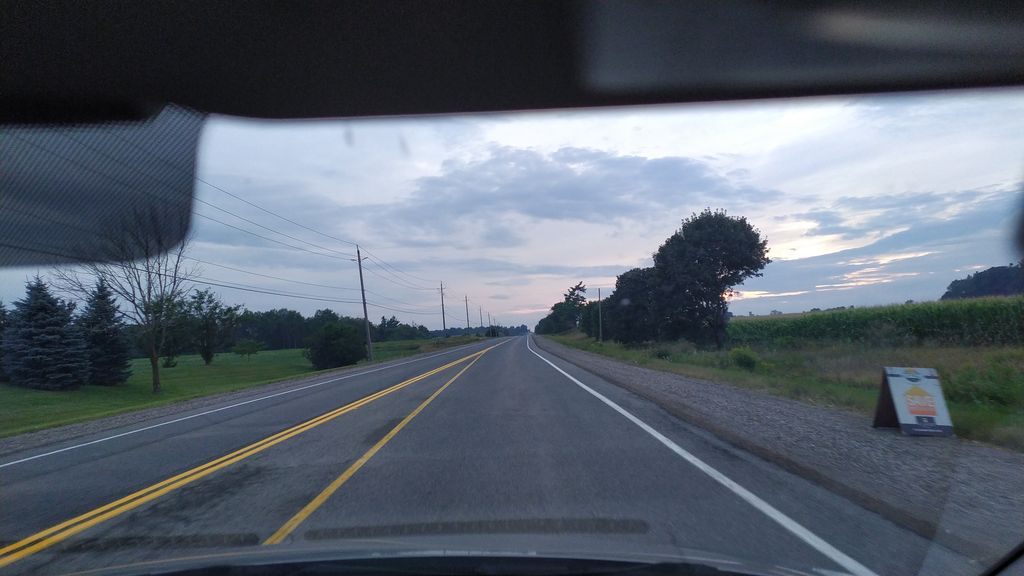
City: kitchener-waterloo